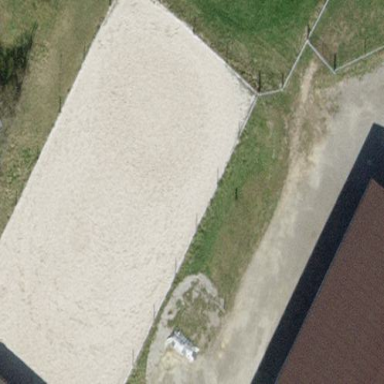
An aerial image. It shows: Area designated for horse riding.